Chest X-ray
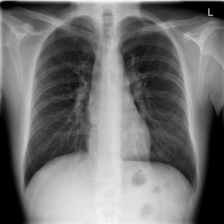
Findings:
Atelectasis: negative
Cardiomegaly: negative
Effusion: negative
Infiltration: positive
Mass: negative
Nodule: negative
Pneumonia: negative
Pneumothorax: negative
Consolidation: negative
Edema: negative
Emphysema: negative
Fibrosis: negative
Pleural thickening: negative
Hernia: negative